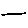
Label: line